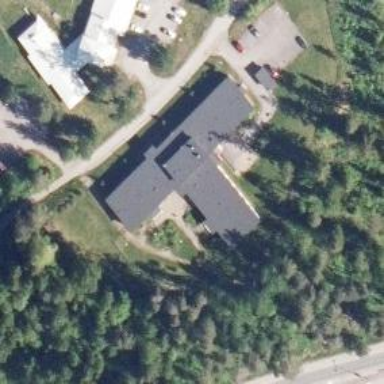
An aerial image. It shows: Nursing home.